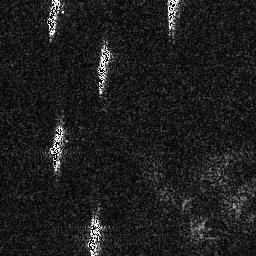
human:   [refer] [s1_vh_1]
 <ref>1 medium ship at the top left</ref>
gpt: <box>[[16, 0, 24, 14, 0]]</box>

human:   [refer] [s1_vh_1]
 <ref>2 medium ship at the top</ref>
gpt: <box>[[36, 17, 43, 37, 0]], [[64, 0, 71, 12, 0]]</box>